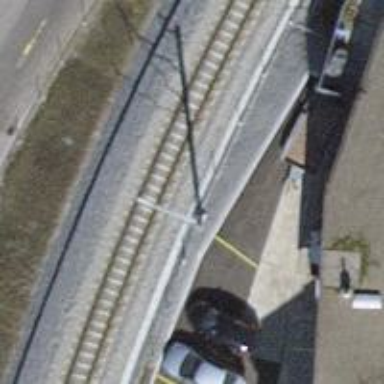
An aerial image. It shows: Narrow-gauge railway track with 1 electrified contact line.